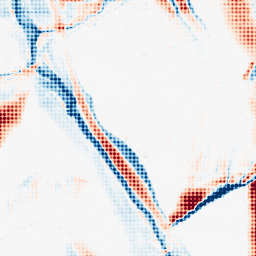
Category: morphological
Decomposition family: morphological_ellipse
Decomposition parameters: operation: average
width: 10
height: 50
Upsampling method: sinc_blackman
Upsampling parameters: scale: 8
kernel_size: 8
Upsampling scale: 8